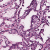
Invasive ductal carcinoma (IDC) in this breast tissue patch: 0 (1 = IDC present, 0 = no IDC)